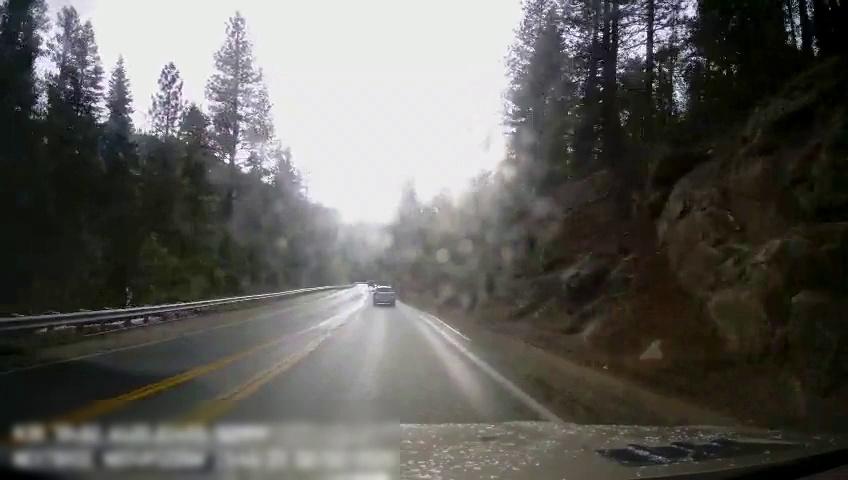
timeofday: Day
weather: Sunny
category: Drivable Space
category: Vehicles | SUV
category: Lanes | Alternate Lane
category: Lanes | Current Lane
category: Lanes | Opposite Lane
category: Lanes | Opposite Lane
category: Lanes | Opposite Lane
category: Lanes | Opposite Lane